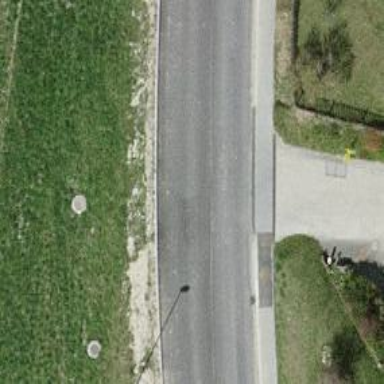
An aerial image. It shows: Tertiary road with asphalt surface and sidewalk on the left.